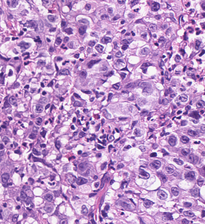
Tumor epithelial tissue: yes
Tumor-associated stroma tissue: no
Normal tissue: no